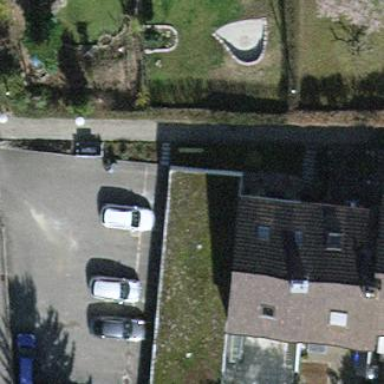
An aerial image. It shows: Group of garages.